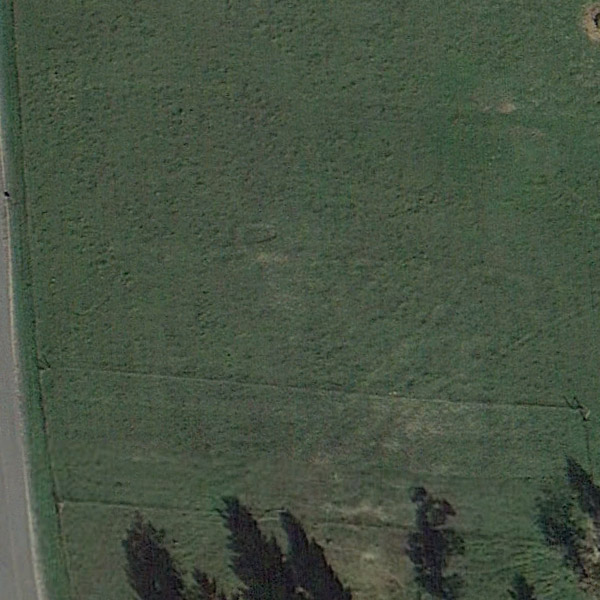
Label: Meadow